Field crop: maize
Growth stage: 2
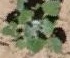
Species: chenopodium